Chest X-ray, AP view. Patient: 29 years old, sex M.
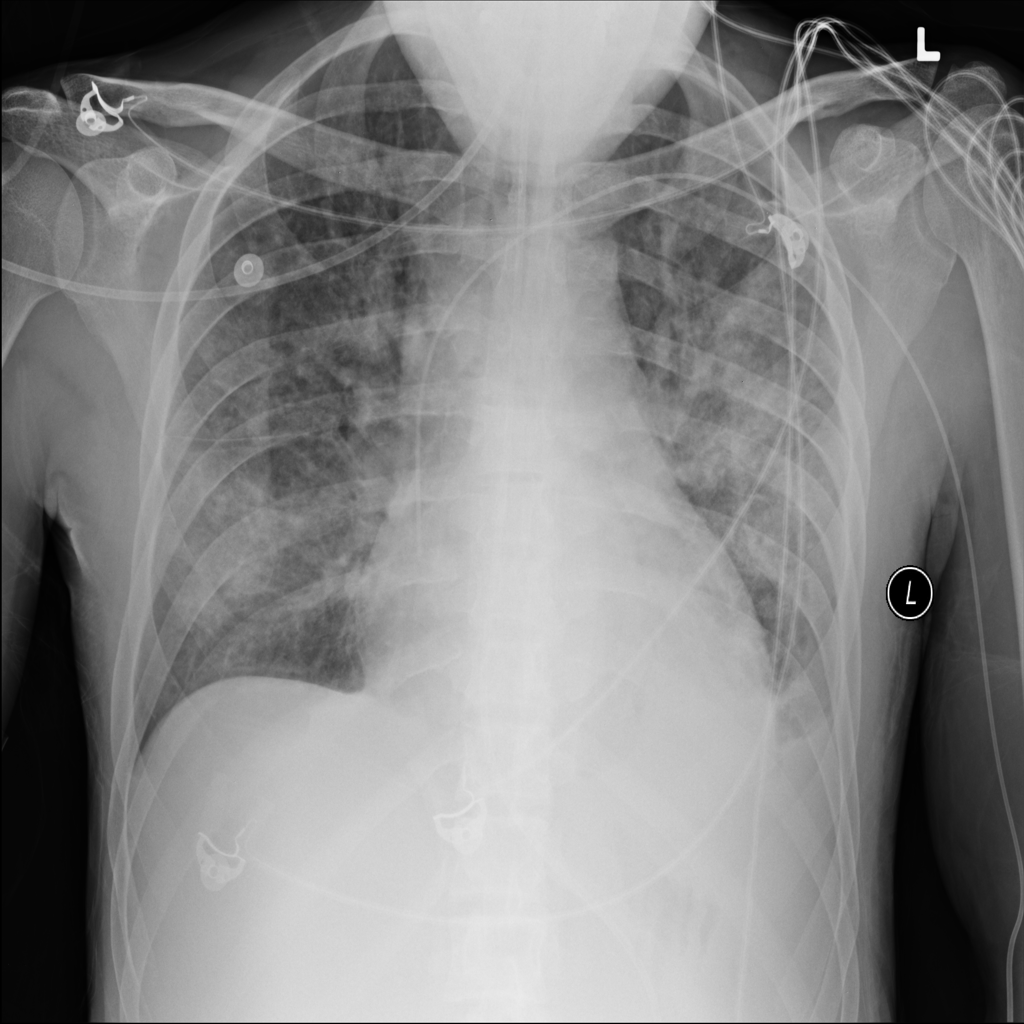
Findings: Cardiomegaly, Effusion, Infiltration